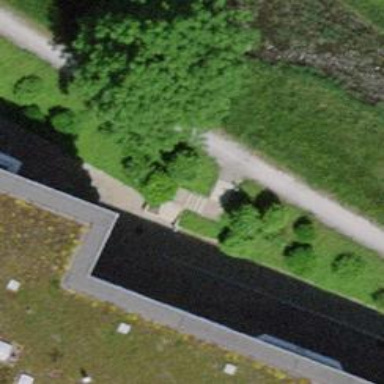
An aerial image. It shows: Set of concrete steps.